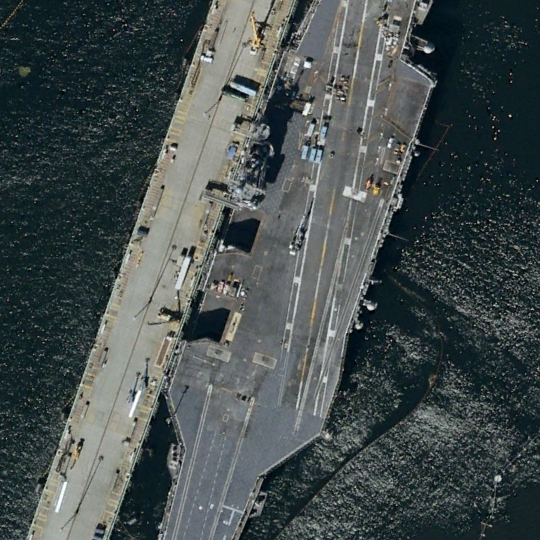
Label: Nimitz-class_aircraft_carrier